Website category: sports
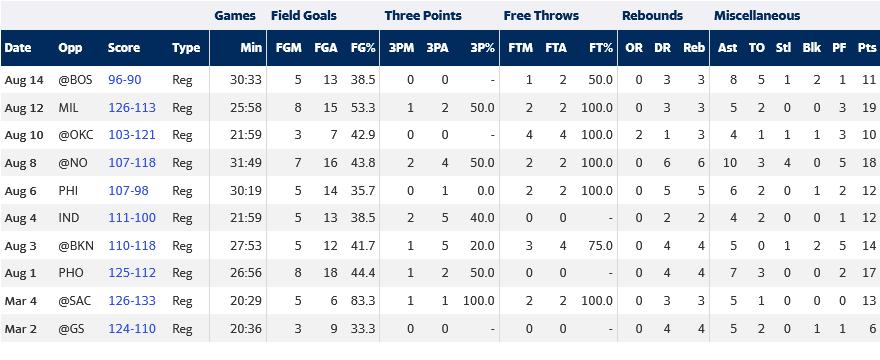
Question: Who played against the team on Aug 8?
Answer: NO

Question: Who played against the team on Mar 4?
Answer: SAC

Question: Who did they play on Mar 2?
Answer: GS

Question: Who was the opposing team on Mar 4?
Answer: SAC

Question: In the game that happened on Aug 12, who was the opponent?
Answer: MIL

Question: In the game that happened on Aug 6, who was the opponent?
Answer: PHI

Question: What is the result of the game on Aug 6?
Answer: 107-98

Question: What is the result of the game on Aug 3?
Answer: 110-118

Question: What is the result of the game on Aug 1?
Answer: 125-112

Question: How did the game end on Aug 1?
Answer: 125-112

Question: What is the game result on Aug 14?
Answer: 96-90

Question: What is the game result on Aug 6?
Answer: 107-98

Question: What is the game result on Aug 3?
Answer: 110-118

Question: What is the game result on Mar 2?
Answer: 124-110

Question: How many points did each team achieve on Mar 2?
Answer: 124-110

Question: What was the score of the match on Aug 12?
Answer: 126-113

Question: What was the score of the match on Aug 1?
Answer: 125-112

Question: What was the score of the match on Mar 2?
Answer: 124-110

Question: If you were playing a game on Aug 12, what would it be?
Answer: Reg

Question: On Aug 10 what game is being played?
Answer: Reg

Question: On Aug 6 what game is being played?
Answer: Reg

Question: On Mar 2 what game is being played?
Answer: Reg

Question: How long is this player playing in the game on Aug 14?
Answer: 30:33

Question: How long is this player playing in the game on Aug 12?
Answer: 25:58

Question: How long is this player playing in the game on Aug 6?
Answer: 30:19

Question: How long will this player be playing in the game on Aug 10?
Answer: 21:59

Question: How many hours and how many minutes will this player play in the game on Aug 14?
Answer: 30:33

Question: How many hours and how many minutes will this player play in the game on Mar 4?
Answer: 20:29

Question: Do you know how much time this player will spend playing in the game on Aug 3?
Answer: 27:53

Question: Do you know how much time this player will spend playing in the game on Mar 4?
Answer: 20:29

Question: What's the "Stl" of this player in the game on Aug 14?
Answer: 1

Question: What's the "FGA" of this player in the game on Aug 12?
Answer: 15

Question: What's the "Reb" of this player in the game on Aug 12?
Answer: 3

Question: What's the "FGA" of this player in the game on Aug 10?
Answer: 7

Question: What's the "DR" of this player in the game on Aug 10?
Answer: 1

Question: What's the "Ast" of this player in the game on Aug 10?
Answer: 4

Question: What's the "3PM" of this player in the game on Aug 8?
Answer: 2

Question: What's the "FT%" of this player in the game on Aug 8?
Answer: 100.0

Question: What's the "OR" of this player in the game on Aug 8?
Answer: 0

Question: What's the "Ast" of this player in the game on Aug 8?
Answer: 10

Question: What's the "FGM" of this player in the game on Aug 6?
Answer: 5

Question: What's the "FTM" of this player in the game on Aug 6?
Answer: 2

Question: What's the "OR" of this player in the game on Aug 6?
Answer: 0

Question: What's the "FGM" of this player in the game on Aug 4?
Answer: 5

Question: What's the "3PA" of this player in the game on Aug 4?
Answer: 5

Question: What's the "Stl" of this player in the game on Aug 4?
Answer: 0

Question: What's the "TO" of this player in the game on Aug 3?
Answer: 0

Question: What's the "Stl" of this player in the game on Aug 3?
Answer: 1

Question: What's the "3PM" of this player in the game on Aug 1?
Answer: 1

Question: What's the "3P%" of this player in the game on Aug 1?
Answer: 50.0

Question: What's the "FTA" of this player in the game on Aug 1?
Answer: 0

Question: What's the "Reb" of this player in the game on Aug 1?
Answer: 4

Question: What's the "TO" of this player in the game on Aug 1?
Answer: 3

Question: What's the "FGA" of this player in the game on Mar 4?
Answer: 6

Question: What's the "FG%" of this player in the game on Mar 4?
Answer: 83.3

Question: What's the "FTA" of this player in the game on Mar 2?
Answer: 0

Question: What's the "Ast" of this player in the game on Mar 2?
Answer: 5

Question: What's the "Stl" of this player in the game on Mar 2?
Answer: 0

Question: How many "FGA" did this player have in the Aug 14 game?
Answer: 13

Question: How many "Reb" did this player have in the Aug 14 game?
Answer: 3

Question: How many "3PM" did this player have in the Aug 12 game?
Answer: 1

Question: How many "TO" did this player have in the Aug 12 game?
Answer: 2

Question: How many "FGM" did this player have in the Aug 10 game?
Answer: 3

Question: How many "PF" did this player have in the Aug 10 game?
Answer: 3